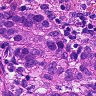
Metastatic tissue present: yes